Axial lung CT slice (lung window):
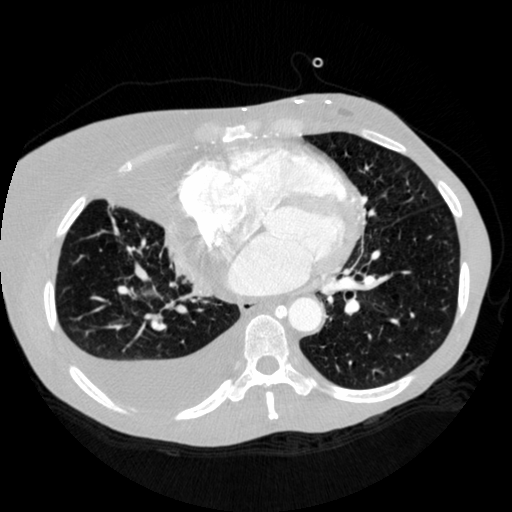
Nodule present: no